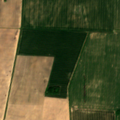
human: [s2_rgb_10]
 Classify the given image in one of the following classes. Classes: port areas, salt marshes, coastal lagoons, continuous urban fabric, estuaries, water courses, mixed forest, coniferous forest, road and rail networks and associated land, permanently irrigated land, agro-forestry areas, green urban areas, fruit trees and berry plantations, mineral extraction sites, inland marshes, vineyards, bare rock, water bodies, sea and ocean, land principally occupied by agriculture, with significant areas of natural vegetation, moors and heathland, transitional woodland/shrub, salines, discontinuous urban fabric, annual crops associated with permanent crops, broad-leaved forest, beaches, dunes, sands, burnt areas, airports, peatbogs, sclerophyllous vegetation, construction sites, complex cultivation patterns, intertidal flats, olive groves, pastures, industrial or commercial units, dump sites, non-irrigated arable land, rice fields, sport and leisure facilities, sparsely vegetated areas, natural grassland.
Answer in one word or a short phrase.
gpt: non-irrigated arable land